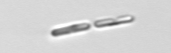
Label: Skeletonema